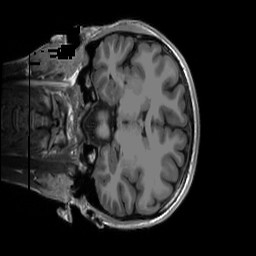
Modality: T1w
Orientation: coronal
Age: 21
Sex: female